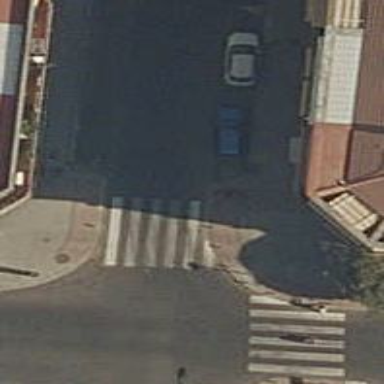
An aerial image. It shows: Marked road crossing.